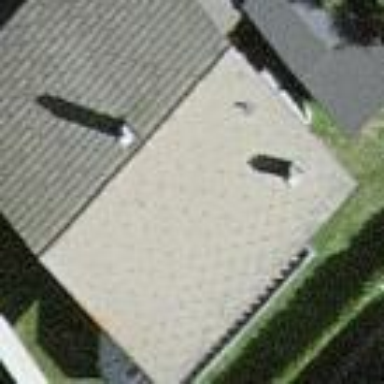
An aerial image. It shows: Simple house.